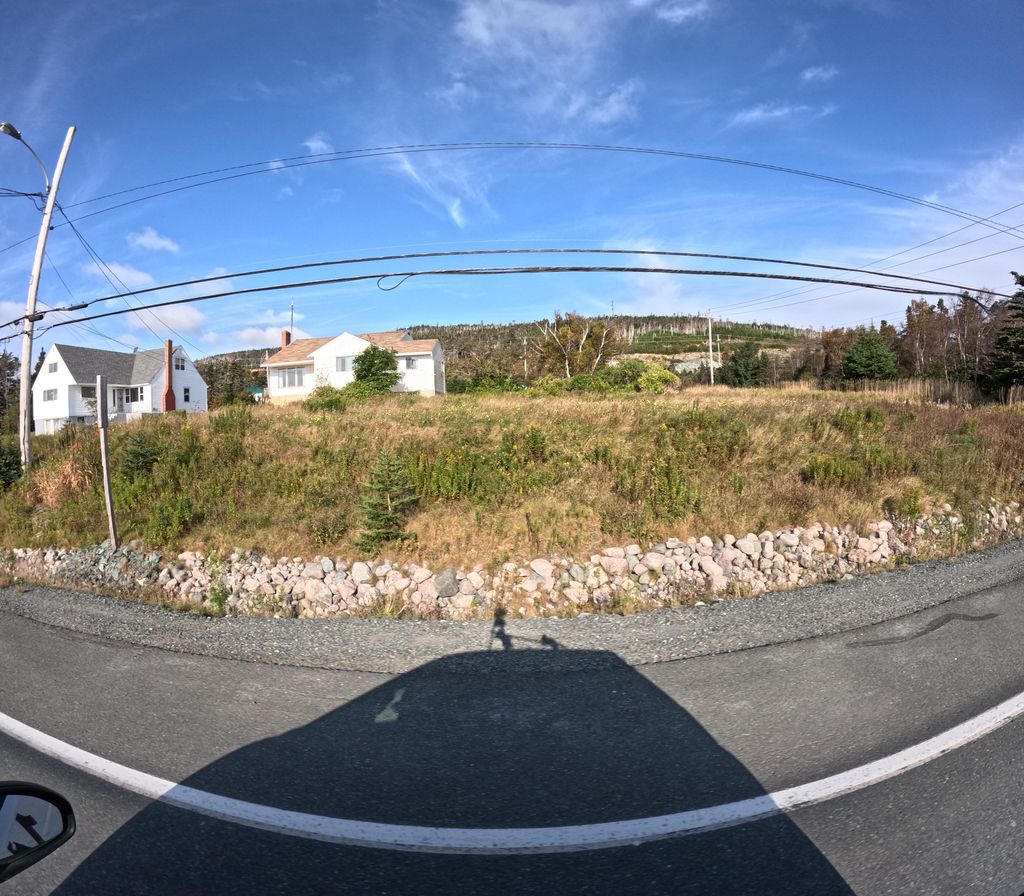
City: st_johns